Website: walmart
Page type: receipt
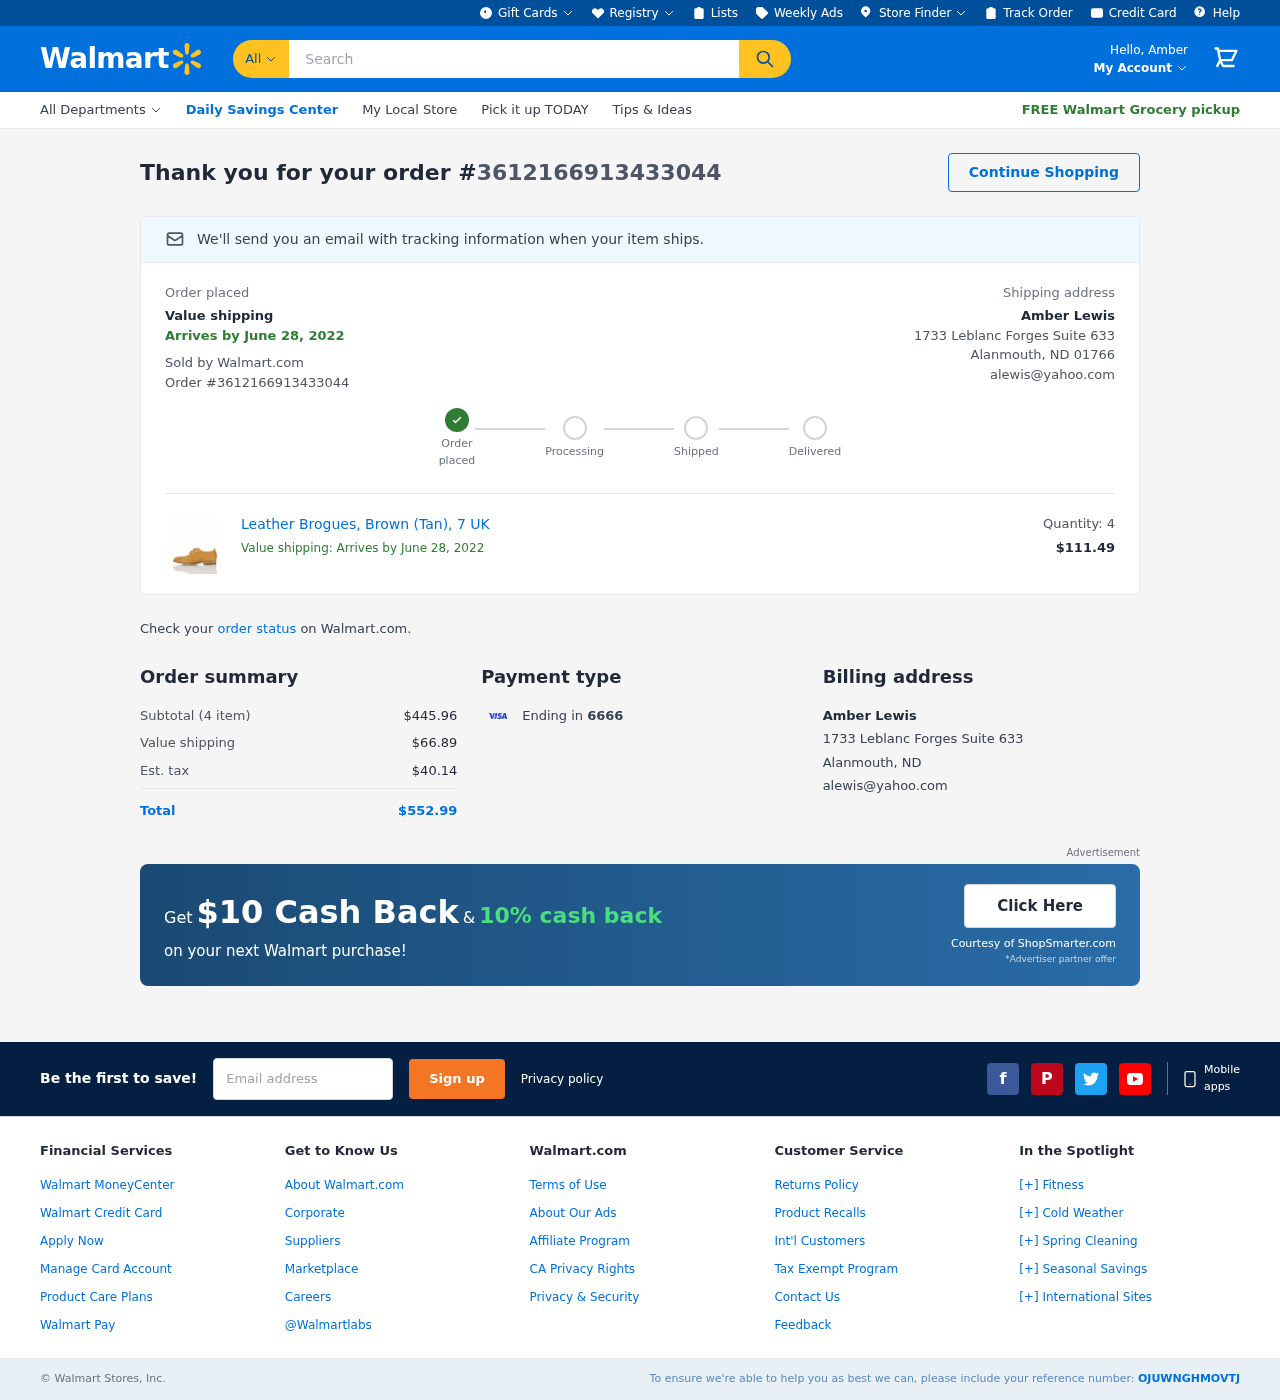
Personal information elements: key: PII_CARD_LAST4
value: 6666
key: PII_EMAIL
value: alewis@yahoo.com
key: PII_FIRSTNAME
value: Amber
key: PII_FULLNAME
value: Amber Lewis
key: PII_STREET
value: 1733 Leblanc Forges Suite 633
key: PII_CITY_STATE_ZIP
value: Alanmouth, ND 01766
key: PII_FULLNAME2
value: Amber Lewis
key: PII_STREET2
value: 1733 Leblanc Forges Suite 633
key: PII_CITY_STATE2
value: Alanmouth, ND
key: PII_EMAIL2
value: alewis@yahoo.com
Product elements: key: PRODUCT1_NAME
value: Leather Brogues, Brown (Tan), 7 UK
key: PRODUCT1_PRICE
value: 111.49
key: PRODUCT1_QUANTITY
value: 4
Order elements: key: ORDER_ID2
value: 3612166913433044
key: ORDER_DELIVERY_DATE
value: June 28, 2022
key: ORDER_ID
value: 3612166913433044
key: ORDER_DELIVERY_DATE2
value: June 28, 2022
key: ORDER_NUM_ITEMS
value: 4
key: ORDER_SUBTOTAL
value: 445.96
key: ORDER_SHIPPING_COST
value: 66.89
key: ORDER_TAX
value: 40.14
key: ORDER_TOTAL
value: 552.99
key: ORDER_REF
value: OJUWNGHMOVTJ
Search elements: key: HEADER_SEARCH
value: Search